Interaction volume radius: 10 \u00c5
Interaction volume height: 45 \u00c5
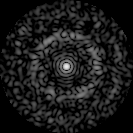
Disorder parameter: 0.8437